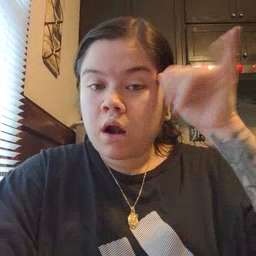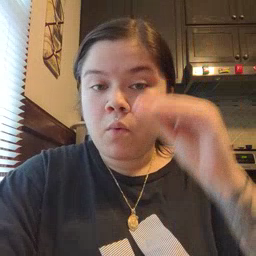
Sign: cowboy